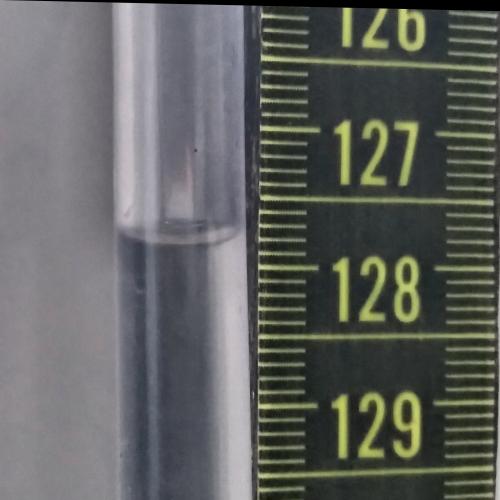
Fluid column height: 127.8 cm